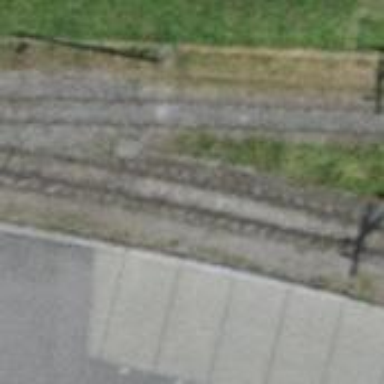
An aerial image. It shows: Narrow-gauge railway with one track passing through yard.